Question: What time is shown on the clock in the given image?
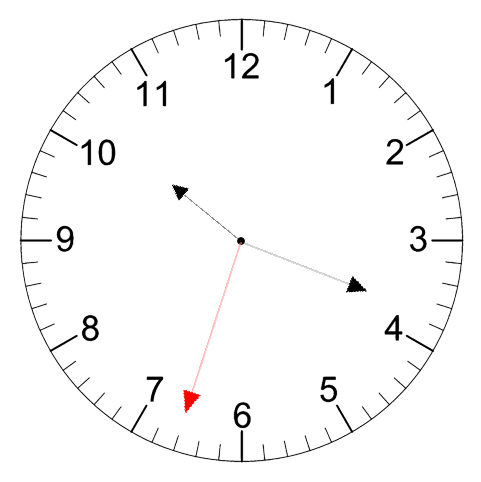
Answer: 10:18:33